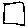
Label: square